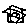
Label: house